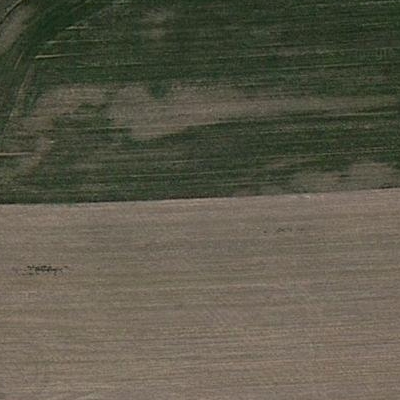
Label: Field